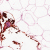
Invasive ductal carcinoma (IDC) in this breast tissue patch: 0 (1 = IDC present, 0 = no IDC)